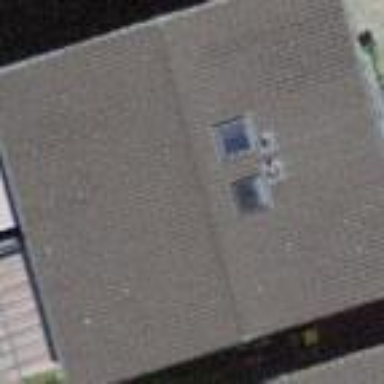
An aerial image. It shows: Terrace building with gabled roof.